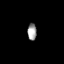
Tissue: prostate
Cell type: T cells
Senescence score: 0.316
Nuclear area (px): 148
Mean DAPI intensity: 160.514